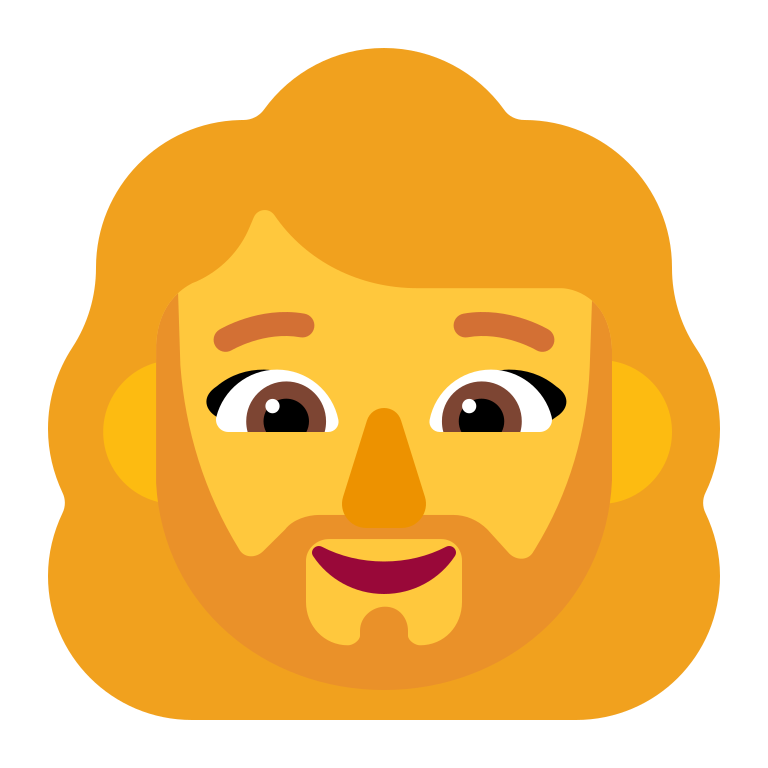
woman beard flat default